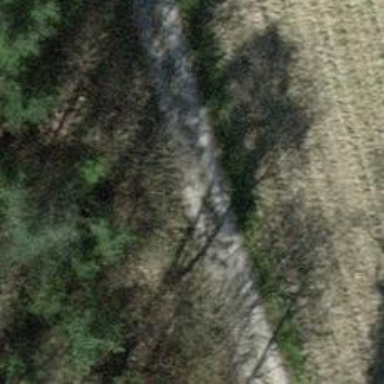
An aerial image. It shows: Track with fine gravel surface of grade2 quality.